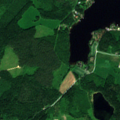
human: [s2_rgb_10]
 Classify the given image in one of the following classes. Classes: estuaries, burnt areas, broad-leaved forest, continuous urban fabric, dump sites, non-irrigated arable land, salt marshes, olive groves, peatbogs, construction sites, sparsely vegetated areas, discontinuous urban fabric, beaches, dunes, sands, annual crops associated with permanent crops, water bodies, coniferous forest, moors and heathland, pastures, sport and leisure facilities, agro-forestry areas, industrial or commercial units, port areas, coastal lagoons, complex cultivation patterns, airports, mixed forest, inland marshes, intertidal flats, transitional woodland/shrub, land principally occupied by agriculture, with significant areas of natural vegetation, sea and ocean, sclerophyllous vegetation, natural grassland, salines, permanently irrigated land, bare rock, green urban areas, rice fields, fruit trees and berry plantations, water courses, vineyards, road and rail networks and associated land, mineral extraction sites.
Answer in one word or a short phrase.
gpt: land principally occupied by agriculture, with significant areas of natural vegetation, coniferous forest, mixed forest, water bodies